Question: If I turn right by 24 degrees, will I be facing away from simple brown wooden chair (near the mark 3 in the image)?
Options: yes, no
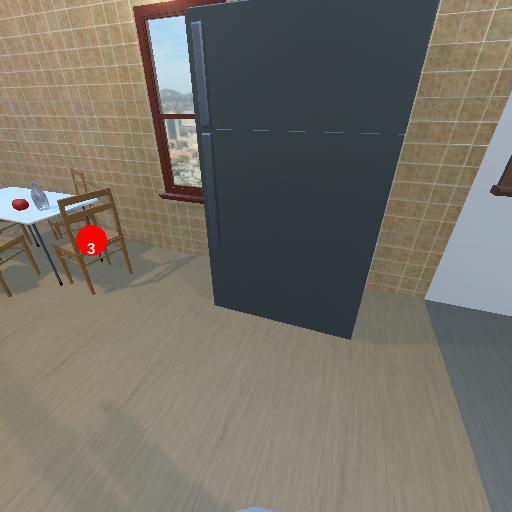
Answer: yes